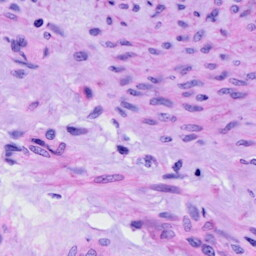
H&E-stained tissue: Cervix